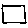
Label: square